Question: With Chrome's console open on <URL>, I saw the following two errors. Only the second of which is what I expect.
'''
Failed to load resource: the server responded with a status of 404 (64)
Failed to load resource: the server responded with a status of 404 (Not Found)
'''

What I am wondering is: where did the '(64)' come from?
Note that this isn't reliably reproducible. It only seems to happen sometimes, but I've seen it elsewhere and managed to grab a screenshot there. I'm hoping this is something more interesting than a reference to a 64-bit process sneaking in or whatever.
Here are the missing resources:
<URL>
<URL>
Any ideas? :)
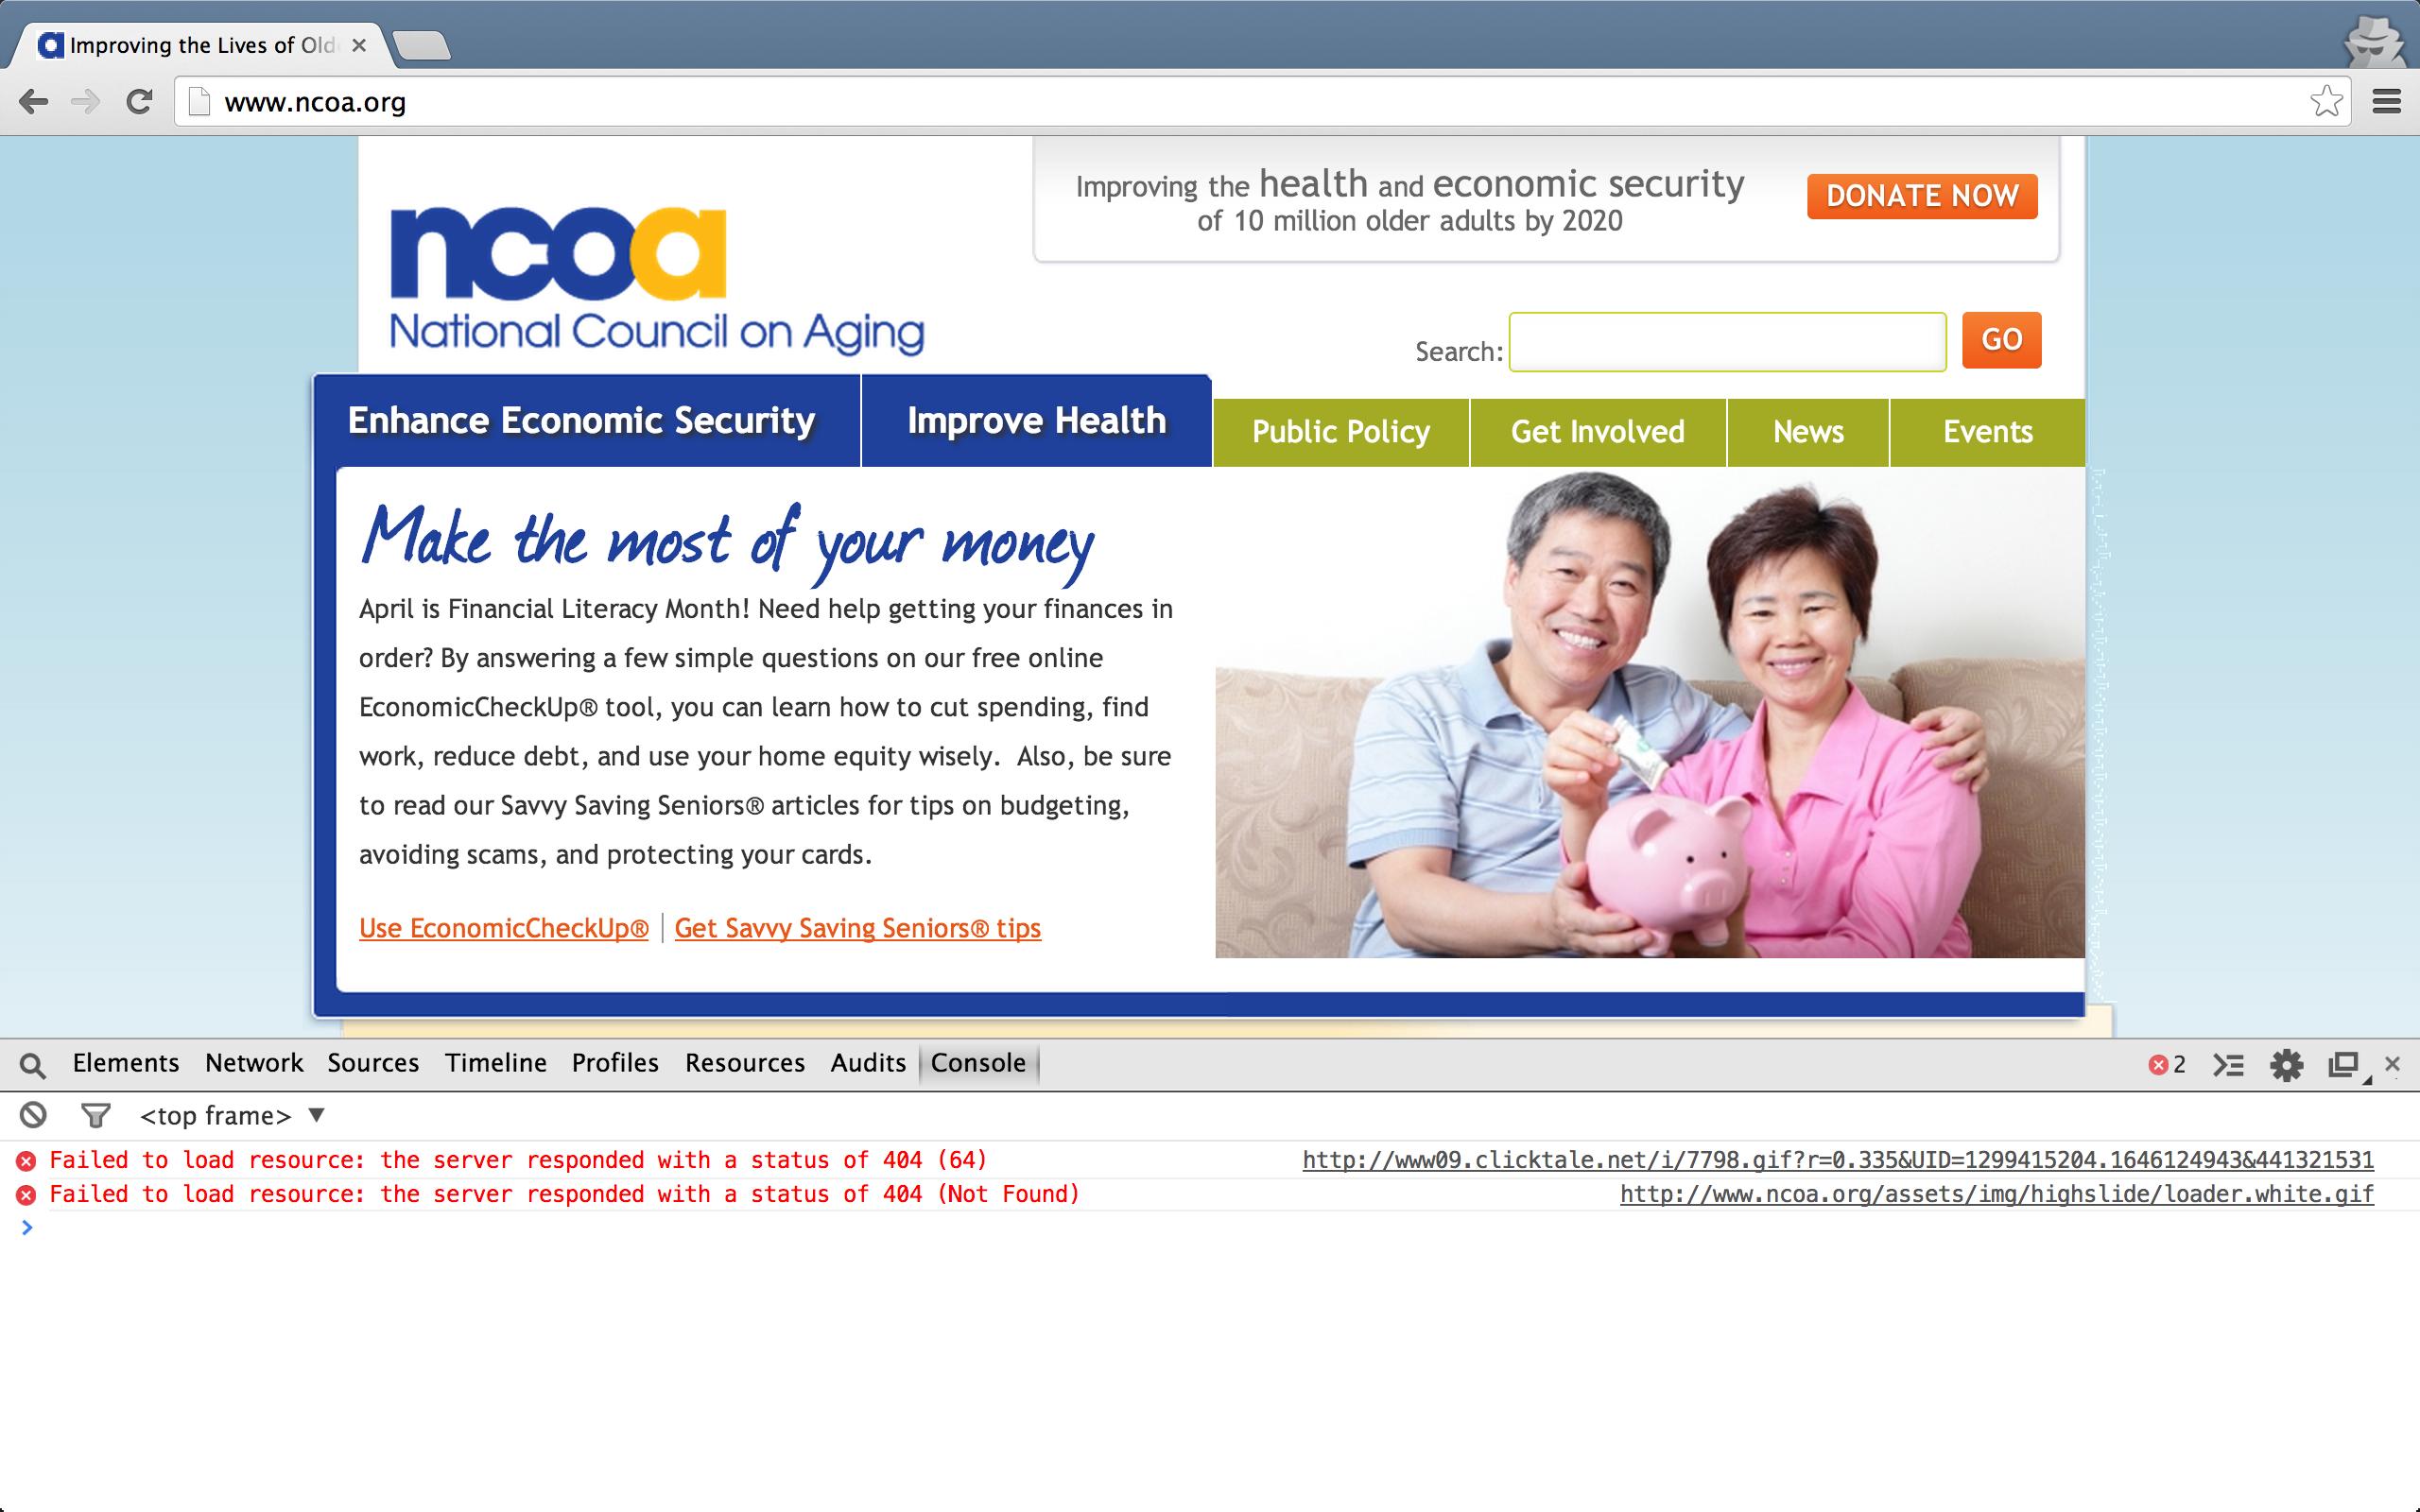
Answer: The "(64)" is returned by the web server in the 404 response for that request:
'''
% curl -v 'http://www09.clicktale.net/i/7798.gif?r=0.335&UID=7982<PHONE>1&new&<PHONE>'
* About to connect() to www09.clicktale.net port 80 (#0)
* Trying 75.125.82.68...
* Connected to www09.clicktale.net (75.125.82.68) port 80 (#0)
> GET /i/7798.gif?r=0.335&UID=7982<PHONE>1&new&<PHONE> HTTP/1.1
> User-Agent: curl/7.29.0
> Host: www09.clicktale.net
> Accept: */*
>
< HTTP/1.1 404 64
< Cache-Control: private
< Content-Type: text/html
< Date: Fri, 18 Apr 2014 19:01:05 GMT
< Content-Length: 1245
<
< !DOCTYPE html PUBLIC "-//W3C//DTD XHTML 1.0 Strict//EN" "http://www.w3.org/TR/xhtml1/DTD/xhtml1-strict.dtd">
...
'''
Note the line that begins with 'HTTP'. More usually this would end with some text like 'Not found' but in this case the server administrator has set it up differently. You'd have to ask them what the significance of the "64" is.